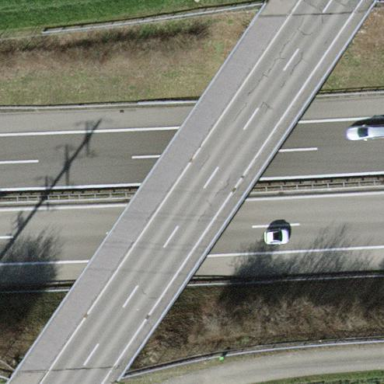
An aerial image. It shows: Bridge with beam structure.